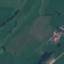
Land use / land cover: Pasture